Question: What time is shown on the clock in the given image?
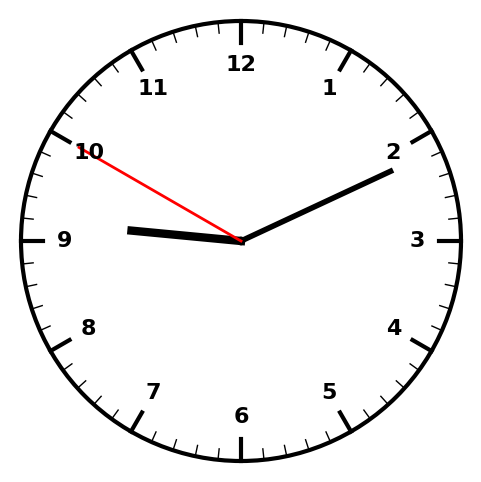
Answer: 09:10:50